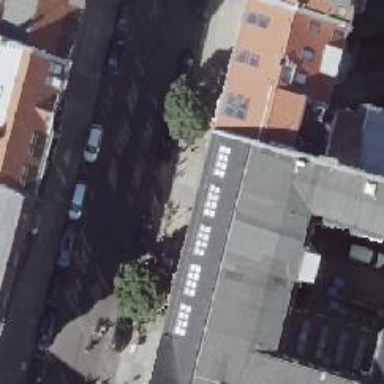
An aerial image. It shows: There is no parking sign in the parking lane.